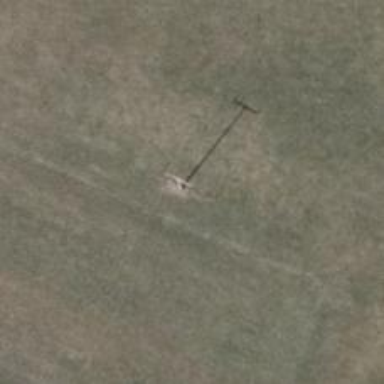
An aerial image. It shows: Power pole.